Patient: sex M, age 35
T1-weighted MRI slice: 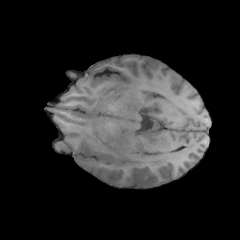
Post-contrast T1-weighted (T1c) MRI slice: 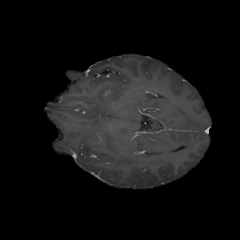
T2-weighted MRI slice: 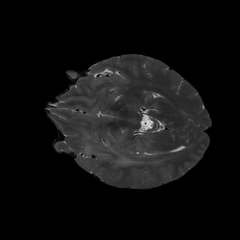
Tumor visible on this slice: yes
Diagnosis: Astrocytoma, IDH-wildtype
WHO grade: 2